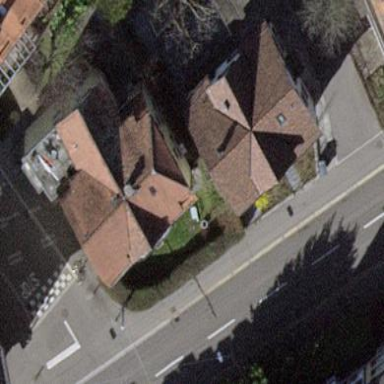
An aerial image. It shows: Building with gabled roof.